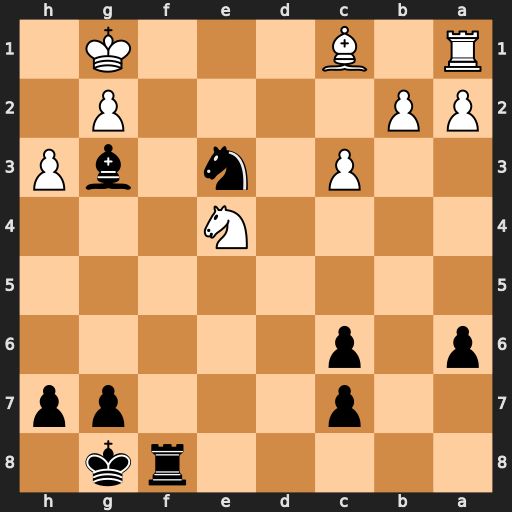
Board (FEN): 5rk1/2p3pp/p1p5/8/4N3/2P1n1bP/PP4P1/R1B3K1
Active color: b
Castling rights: -
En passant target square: -
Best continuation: Rf1#